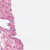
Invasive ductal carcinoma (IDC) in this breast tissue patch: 0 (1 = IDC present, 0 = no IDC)